Chest X-ray. View position: PA
Patient age: 24
Patient sex: M
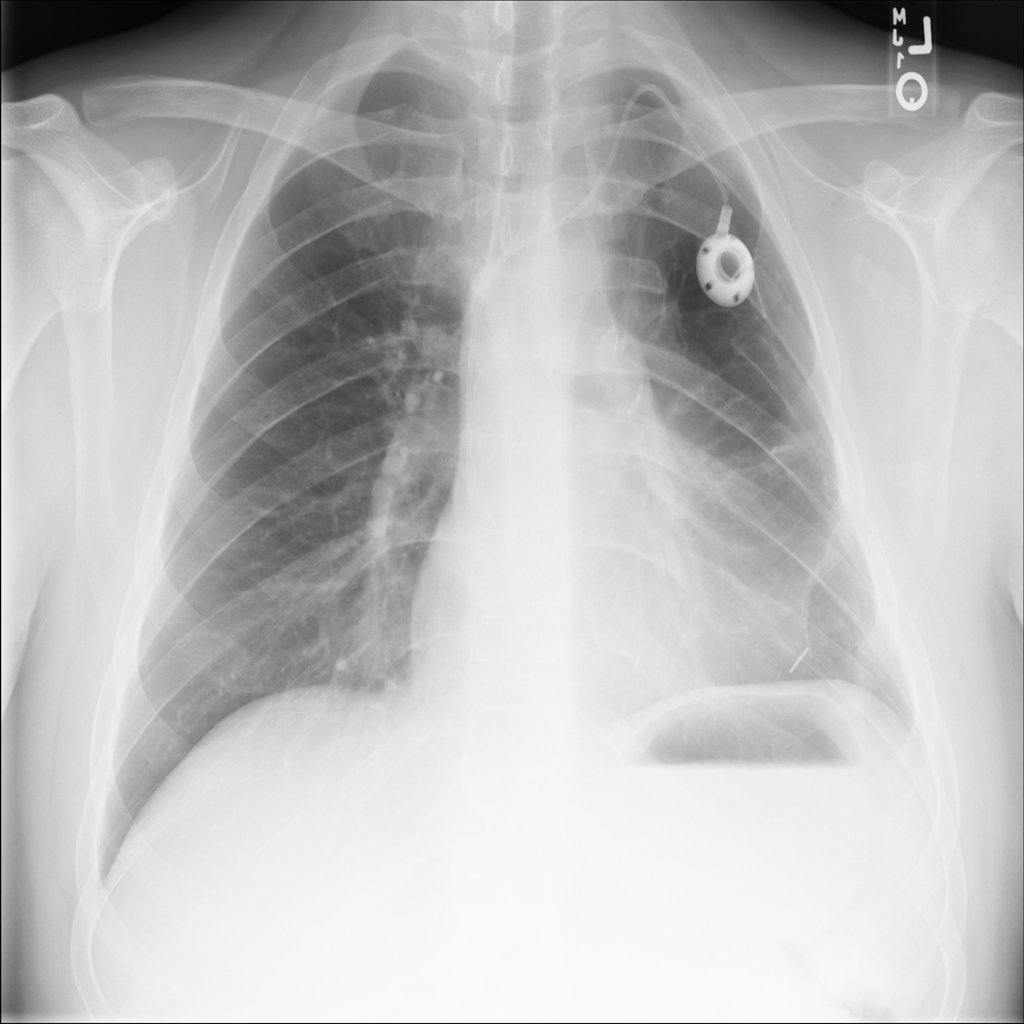
Finding: Pneumothorax